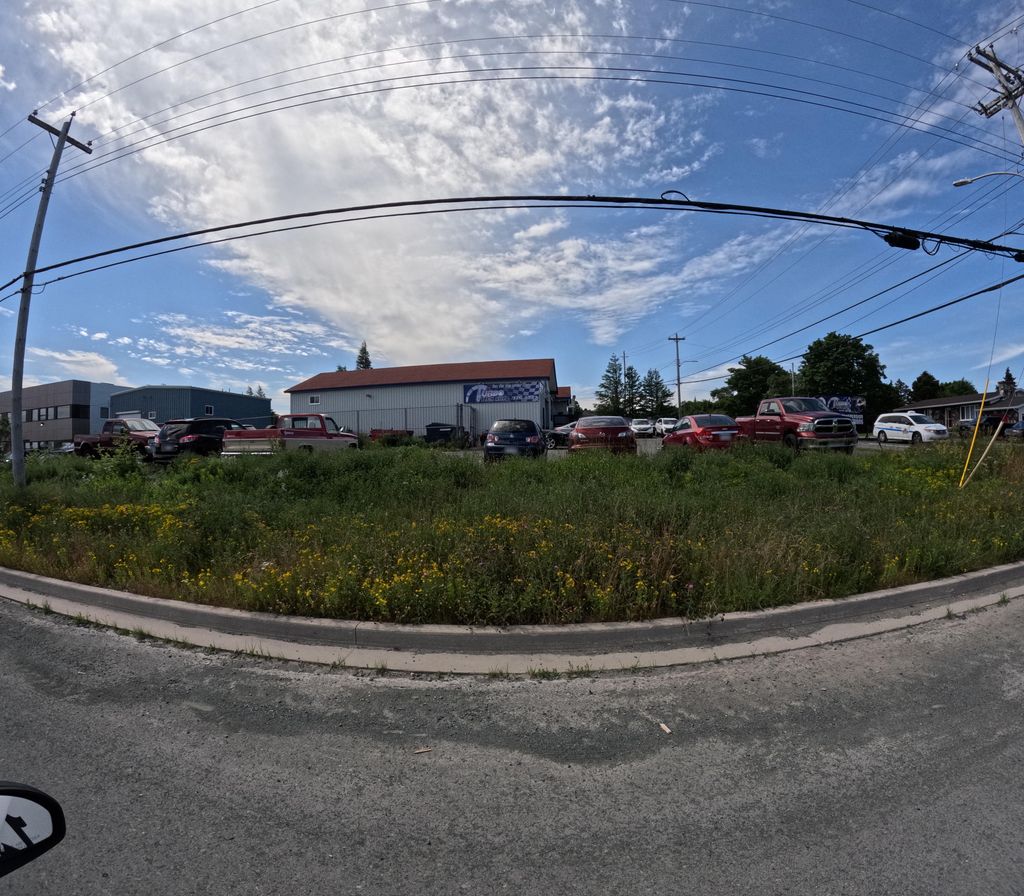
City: st_johns